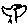
Label: bird